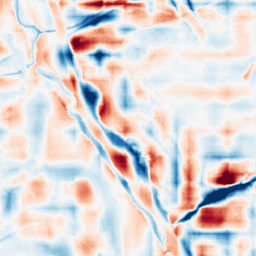
Category: wavelet
Decomposition family: wavelet_reverse_biorthogonal
Decomposition parameters: wavelet: rbio4.4
level: 5
Upsampling method: bspline
Upsampling parameters: scale: 8
Upsampling scale: 8